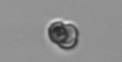
Label: Dinophyceae